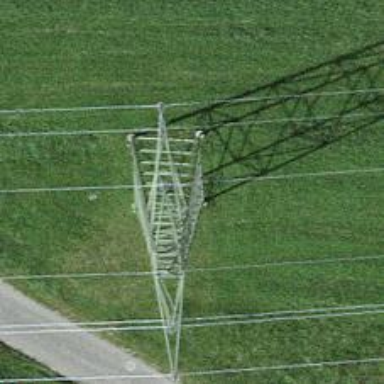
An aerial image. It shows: Power tower.